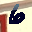
Label: 6